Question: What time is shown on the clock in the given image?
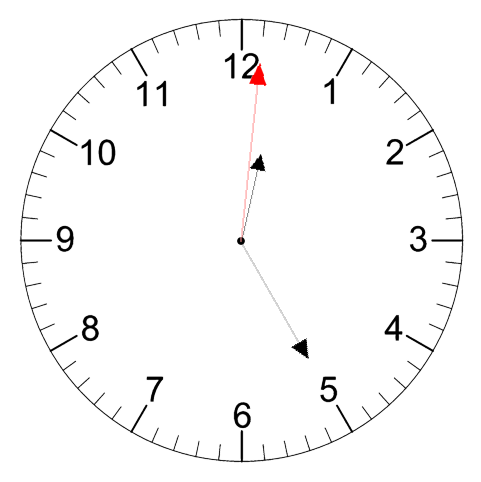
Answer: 12:25:01